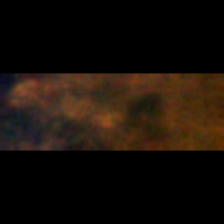
Taxon: Unknown_full_image
Group: Unknown